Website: home-depot
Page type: review-order
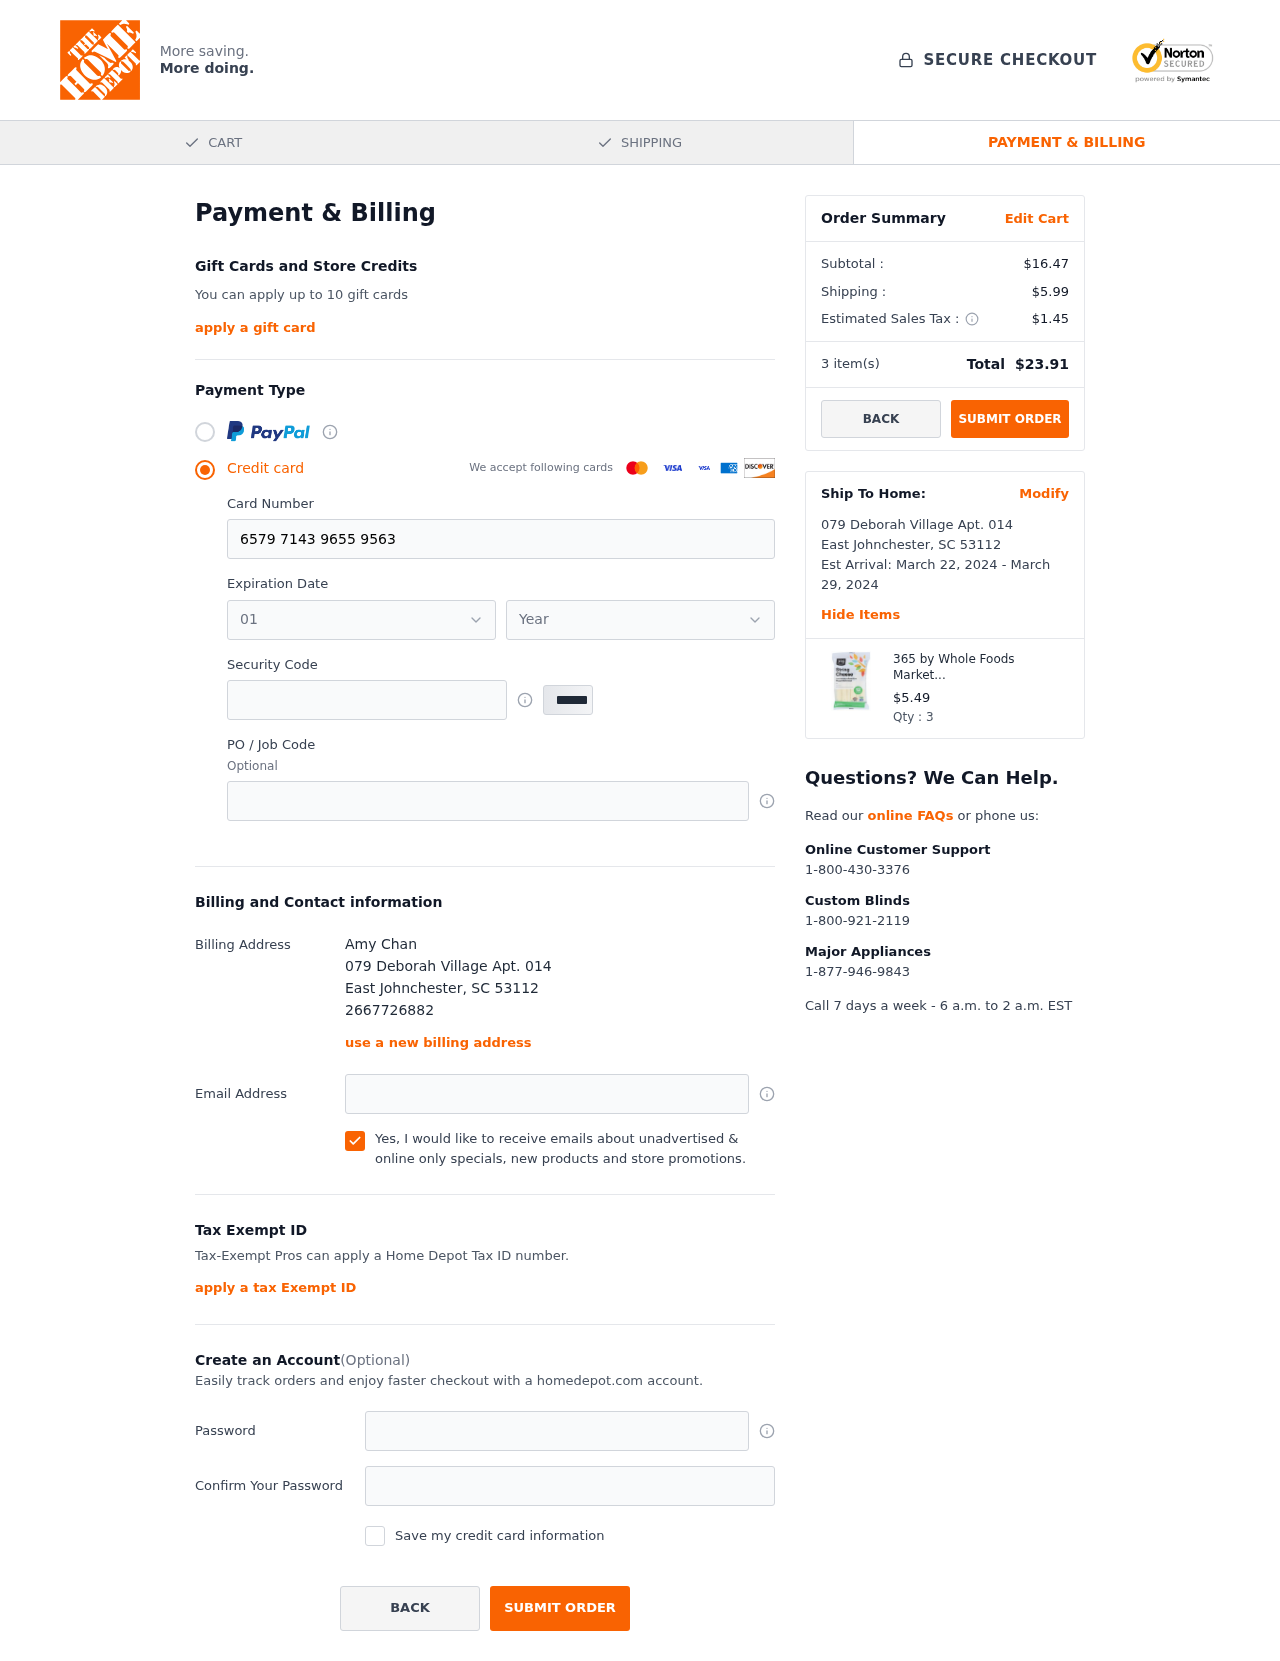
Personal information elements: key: PII_CARD_EXPIRY_MONTH
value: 01
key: PII_CARD_EXPIRY_YEAR
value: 26
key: PII_CITY
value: East Johnchester
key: PII_FULLNAME
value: Amy Chan
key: PII_PHONE
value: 2667726882
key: PII_POSTCODE
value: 53112
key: PII_STATE_ABBR
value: SC
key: PII_STREET
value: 079 Deborah Village Apt. 014
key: PII_CARD_NUMBER
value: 6579 7143 9655 9563
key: PII_CARD_CVV
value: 885
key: PII_EMAIL
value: amychan@hotmail.com
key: PII_POSTCODE_FULL
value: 53112
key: PII_POSTCODE_NUMERIC
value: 53112
Product elements: key: PRODUCT1_NAME
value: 365 by Whole Foods Market, String Cheese (12 - 1 Ounce Sticks), 12 Ounce (Packaging May Vary)
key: PRODUCT1_PRICE
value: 5.49
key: PRODUCT1_QUANTITY
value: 3
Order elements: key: ORDER_SUBTOTAL
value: $16.47
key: ORDER_SHIPPING_COST
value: $5.99
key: ORDER_TAX
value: $1.45
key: ORDER_NUM_ITEMS
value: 3
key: ORDER_TOTAL
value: $23.91
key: ORDER_SHIPPING_DATE
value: March 22, 2024
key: ORDER_DELIVERY_DATE
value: March 29, 2024